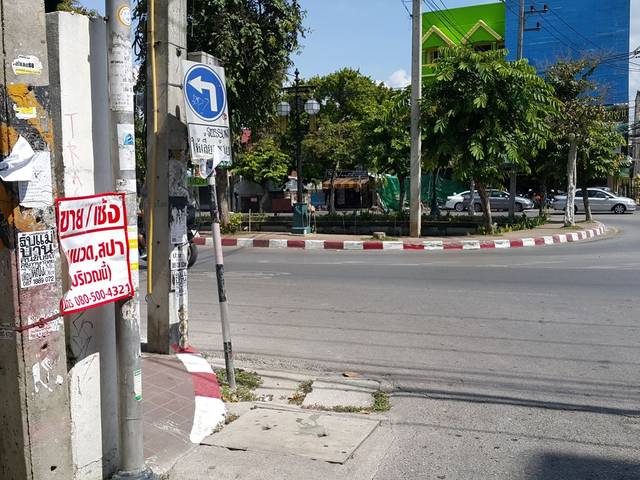
Region: Thailand
Coordinates: 18.793, 98.993